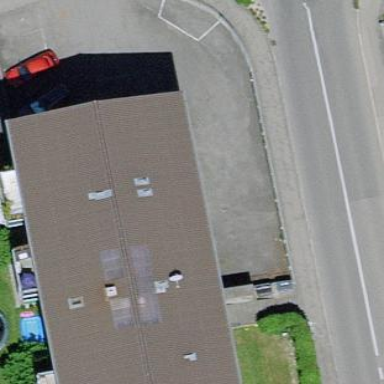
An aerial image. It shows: Residential building.